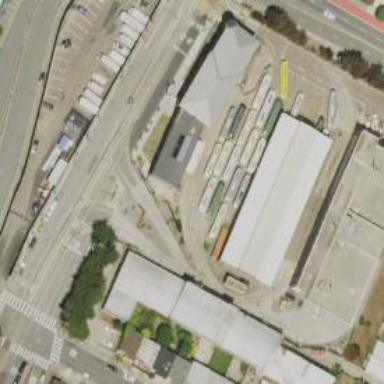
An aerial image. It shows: Light rail service yard with electrified contact line. The yard includes building passage tunnel.